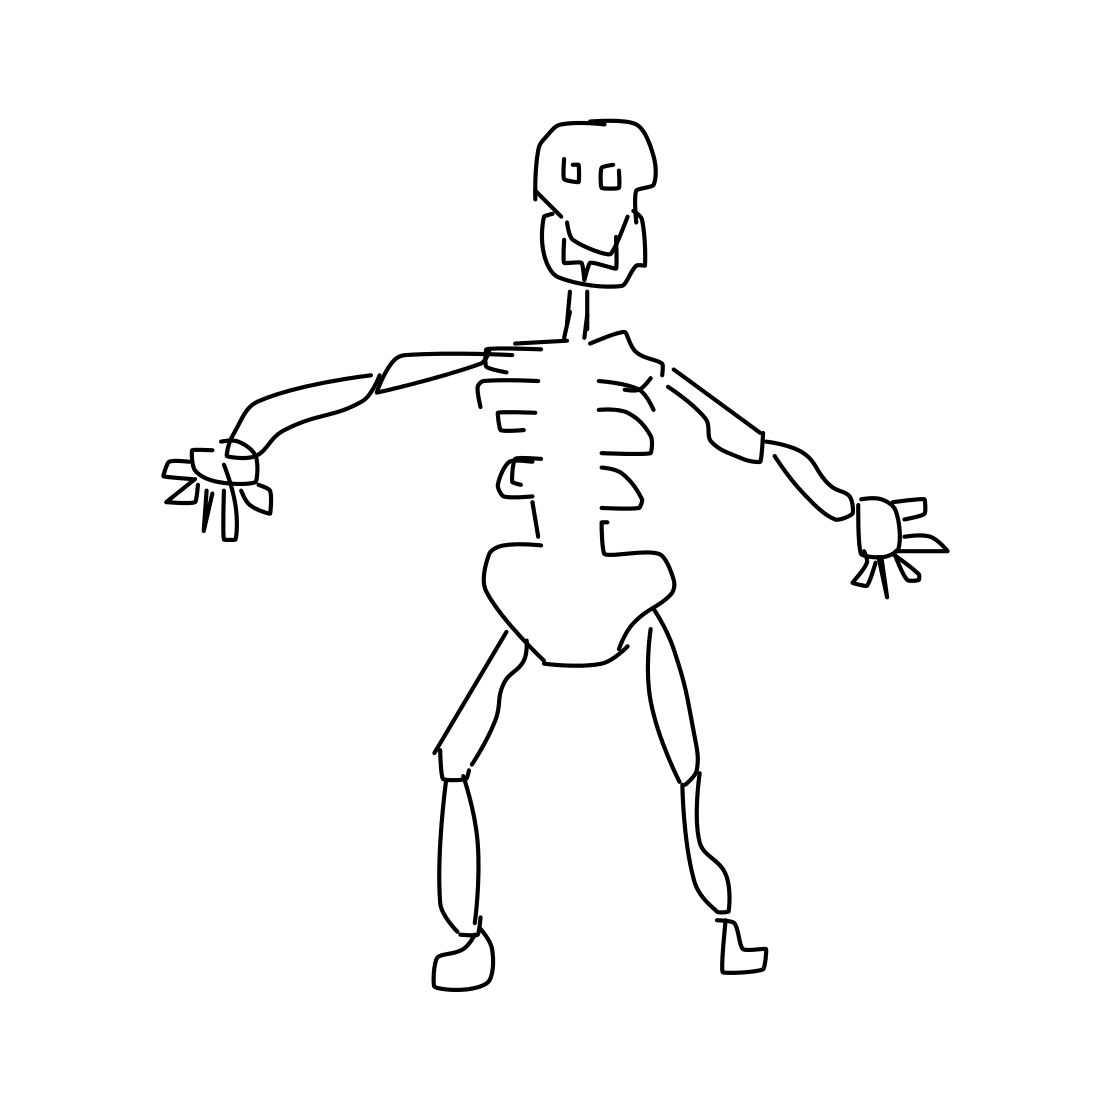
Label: human-skeleton